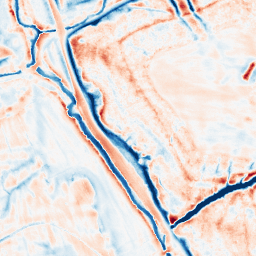
Category: edge_preserving
Decomposition family: bilateral
Decomposition parameters: d: 21
sigma_color: 25
sigma_space: 150
Upsampling method: regularized
Upsampling parameters: scale: 2
lambda_reg: 0.001
Upsampling scale: 2